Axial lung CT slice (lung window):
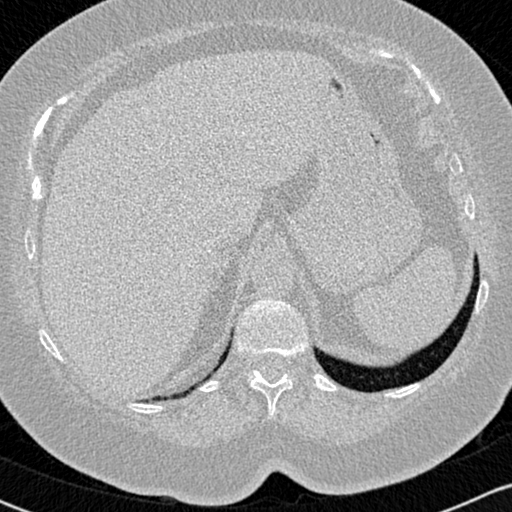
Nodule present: no